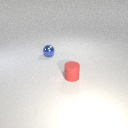
small red rubber cylinder to the right of small blue metal sphere